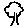
Label: tree